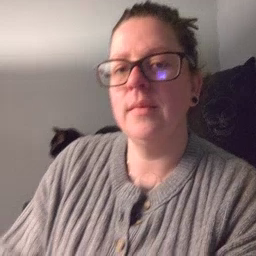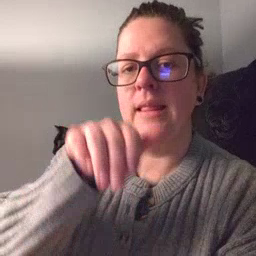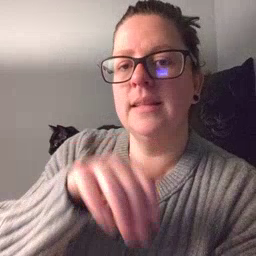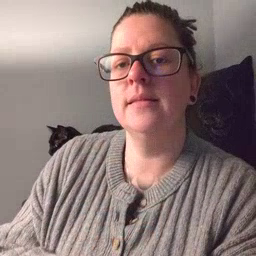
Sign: night